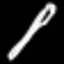
Label: pencil